Interaction volume radius: 5 \u00c5
Interaction volume height: 15 \u00c5
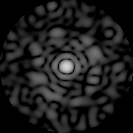
Disorder parameter: 0.8357